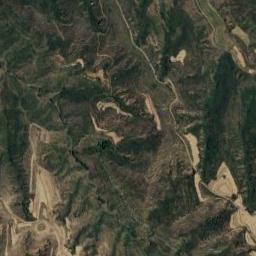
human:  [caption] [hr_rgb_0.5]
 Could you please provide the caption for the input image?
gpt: The mountain is full of green plants with lines of bare land .

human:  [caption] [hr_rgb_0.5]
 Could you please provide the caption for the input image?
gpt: The mountain is uneven and rough .

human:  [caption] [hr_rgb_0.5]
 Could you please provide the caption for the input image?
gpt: The folded mountain consists of some ridges and valleys and is covered with some vegetation .

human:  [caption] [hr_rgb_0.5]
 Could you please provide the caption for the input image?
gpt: Thirty percent of the area on this mountain is covered by vegetation .

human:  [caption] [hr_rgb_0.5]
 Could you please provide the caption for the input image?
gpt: There are some ridges and a rivers on the brown mountain .